Question: In a Rails application, I have two models like this :
'''
class Painting < ActiveRecord::Base
belongs_to :artist
end
class Artist < ActiveRecord::Base
belongs_to :country
def display_name
text = to_s
if birth_year
death = death_year || "----"
text += " (#{birth_year}-#{death})"
end
text += ", #{country.name}"
end
end
class Country < ActiveRecord::Base
active_admin_translates :name
end
'''
I use active admin like this
'''
ActiveAdmin.register Painting do
end
'''
The problem is than the 'display_name' method need to call countries and translations tables. There is a lot of artists and it's very long to run. I'm looking for a way to to increase the speed.
Request seems like this :
'''
SELECT "artists".* FROM "artists" WHERE "artists"."accepted" = 't' ORDER BY name
SELECT "countries".* FROM "countries" WHERE "countries"."id" = 50 ORDER BY name LIMIT 1
'''
All artists are requested to do this input :

What can I do?
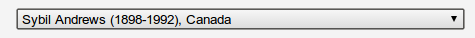
Answer: Have you tried setting the scoped_collection on the controller?
I think it's something like this:
'''
ActiveAdmin.register Painting do
controller do
def scoped_collection
Painting.joins({artist: {country: :translations}})
end
end
end
'''
More info available here: <URL>